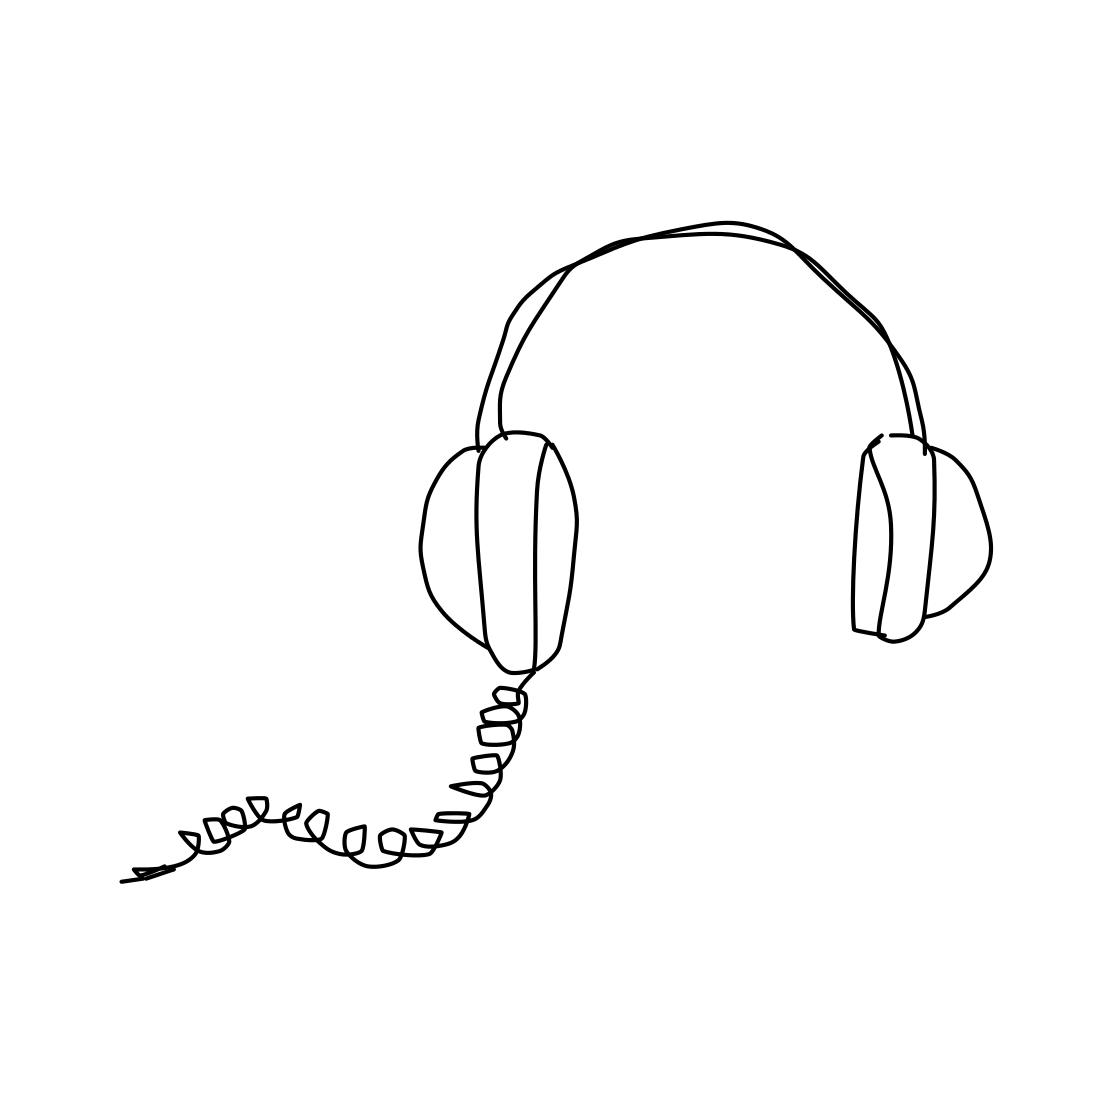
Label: head-phones